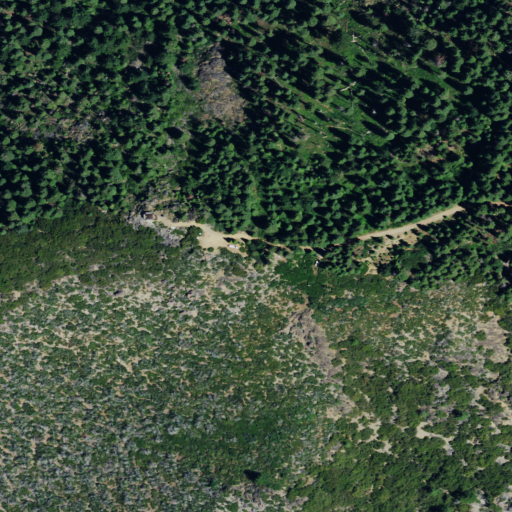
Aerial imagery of mountain in California named Ironside Mountain containing evergreen forest, shrub, and open development